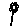
Label: flower